Question: I have two and I am trying to find out their <URL>.
One way is using (supposed to have a very good complexity, though a complex implementation), and the another is the (both are mentioned on the Wikipedia page linked above).

The problem is that the dynamic programming method has a huge running time (complexity is 'O(n*m)', where 'n' and 'm' are lengths of the two strings).
What I want to know (before jumping to implement suffix trees):
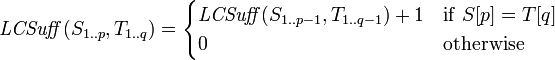
Answer: Will it be faster in practice? Yes. Will it be faster regarding Big-Oh? No. The dynamic programming solution is always O(n*m).
The problem that you might run into with suffix trees is that you trade the suffix tree's linear time scan for a huge penalty in space. Suffix trees are generally much larger than the table you'd need to implement for a dynamic programming version of the algorithm. Depending on the length of your strings, it's entirely possible that dynamic programming will be faster.
Good luck :)